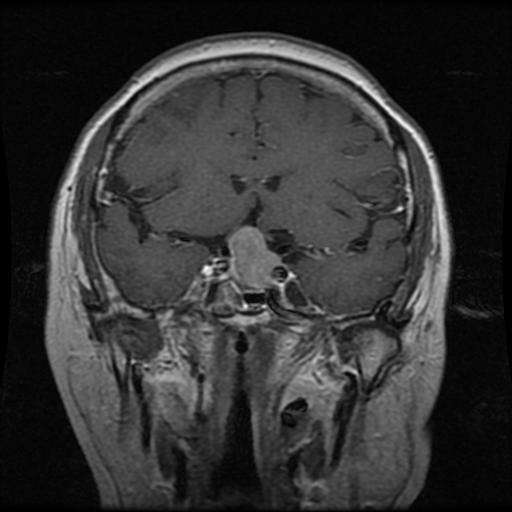
Label: pituitary